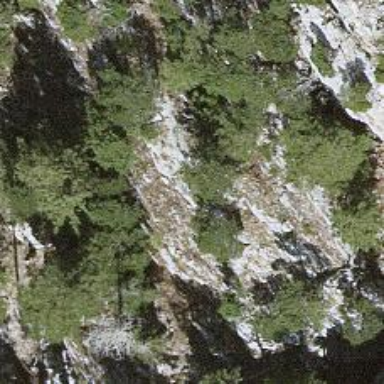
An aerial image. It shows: Single tag "natural: tree."